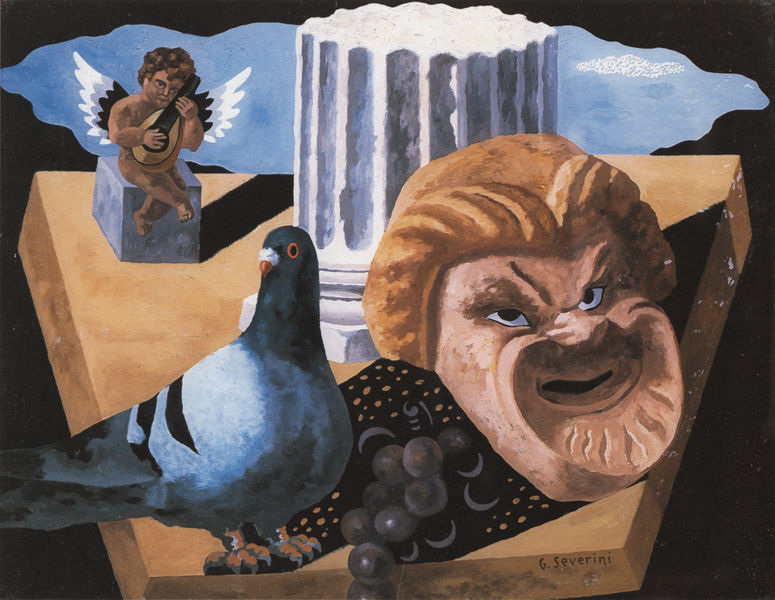
Titel: Natura morta con maschera
Künstler: Gino Severini
Institution: Privatsammlung
Schlagwörter: blau, flügel, gott, himmel, schatten, vogel, braun, grau, marmor, schwarz, säule, tisch, weiss, rot, wolke, malerei, symbolismus, augen, gesicht, sockel, stein, taube, instrument, öl, haare, gitarre, musik, theater, höhle, engel, putte, putto, stilleben, stillleben, trauben, schrift, italien, wein, musikinstrument, surrealismus, futurismus, maske, brett, sternenhimmel, allegorie, komödie, würfel, grimasse, weintrauben, bacchus, laute, mandoline, basis, säulenbasis, traube, amor, guru, stumpf, dionysos, armor, säulenstumpf, kubus, säulenschaft, kaneluren, monde, trapez, enel, bachus, schalmei, severini, säulentrommel, magritte, rené magritte, pittura metafisica, dionysien, gino severini, gurr